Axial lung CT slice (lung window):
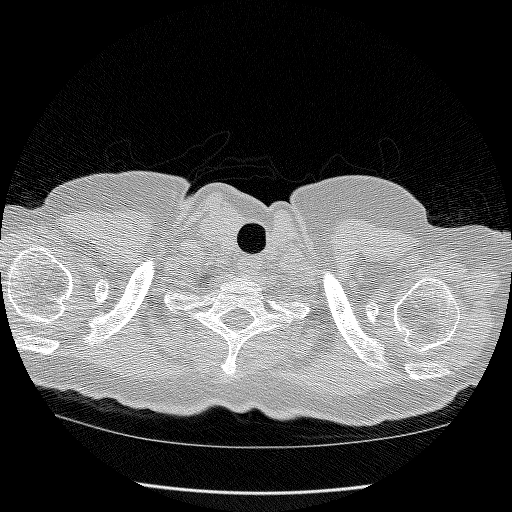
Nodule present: no